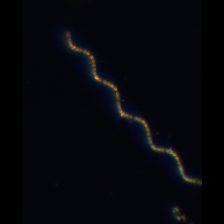
Taxon: Chaetoceros
Group: Diatoms